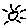
Label: sun